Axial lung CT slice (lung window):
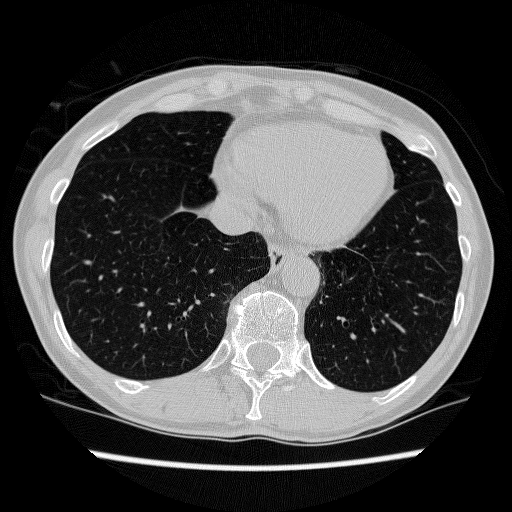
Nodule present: no